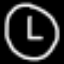
Label: clock